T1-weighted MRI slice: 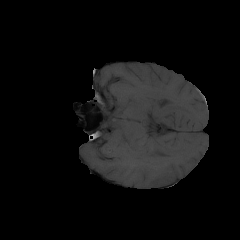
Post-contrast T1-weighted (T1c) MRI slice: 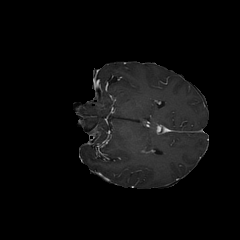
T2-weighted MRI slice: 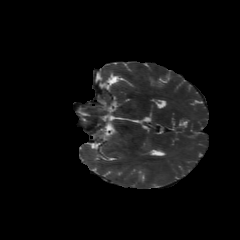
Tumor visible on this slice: no